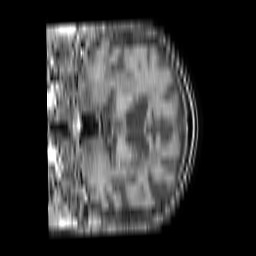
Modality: T1w
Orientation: coronal
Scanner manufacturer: philips
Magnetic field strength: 1.5 T
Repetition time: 0.1846 s
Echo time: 0.001823 s